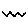
Label: zigzag